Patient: sex M, age 42
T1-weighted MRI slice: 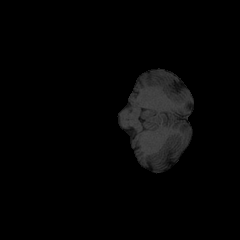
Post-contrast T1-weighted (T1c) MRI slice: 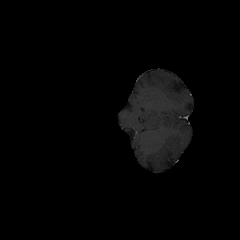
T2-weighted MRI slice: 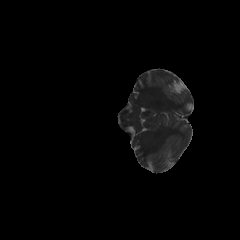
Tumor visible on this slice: no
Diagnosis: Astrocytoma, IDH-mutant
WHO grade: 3